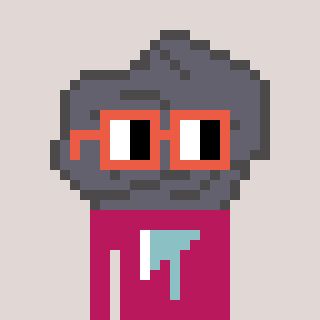
a pixel art character with square orange glasses, a rock-shaped head and a darkpink-colored body on a warm background